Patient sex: F
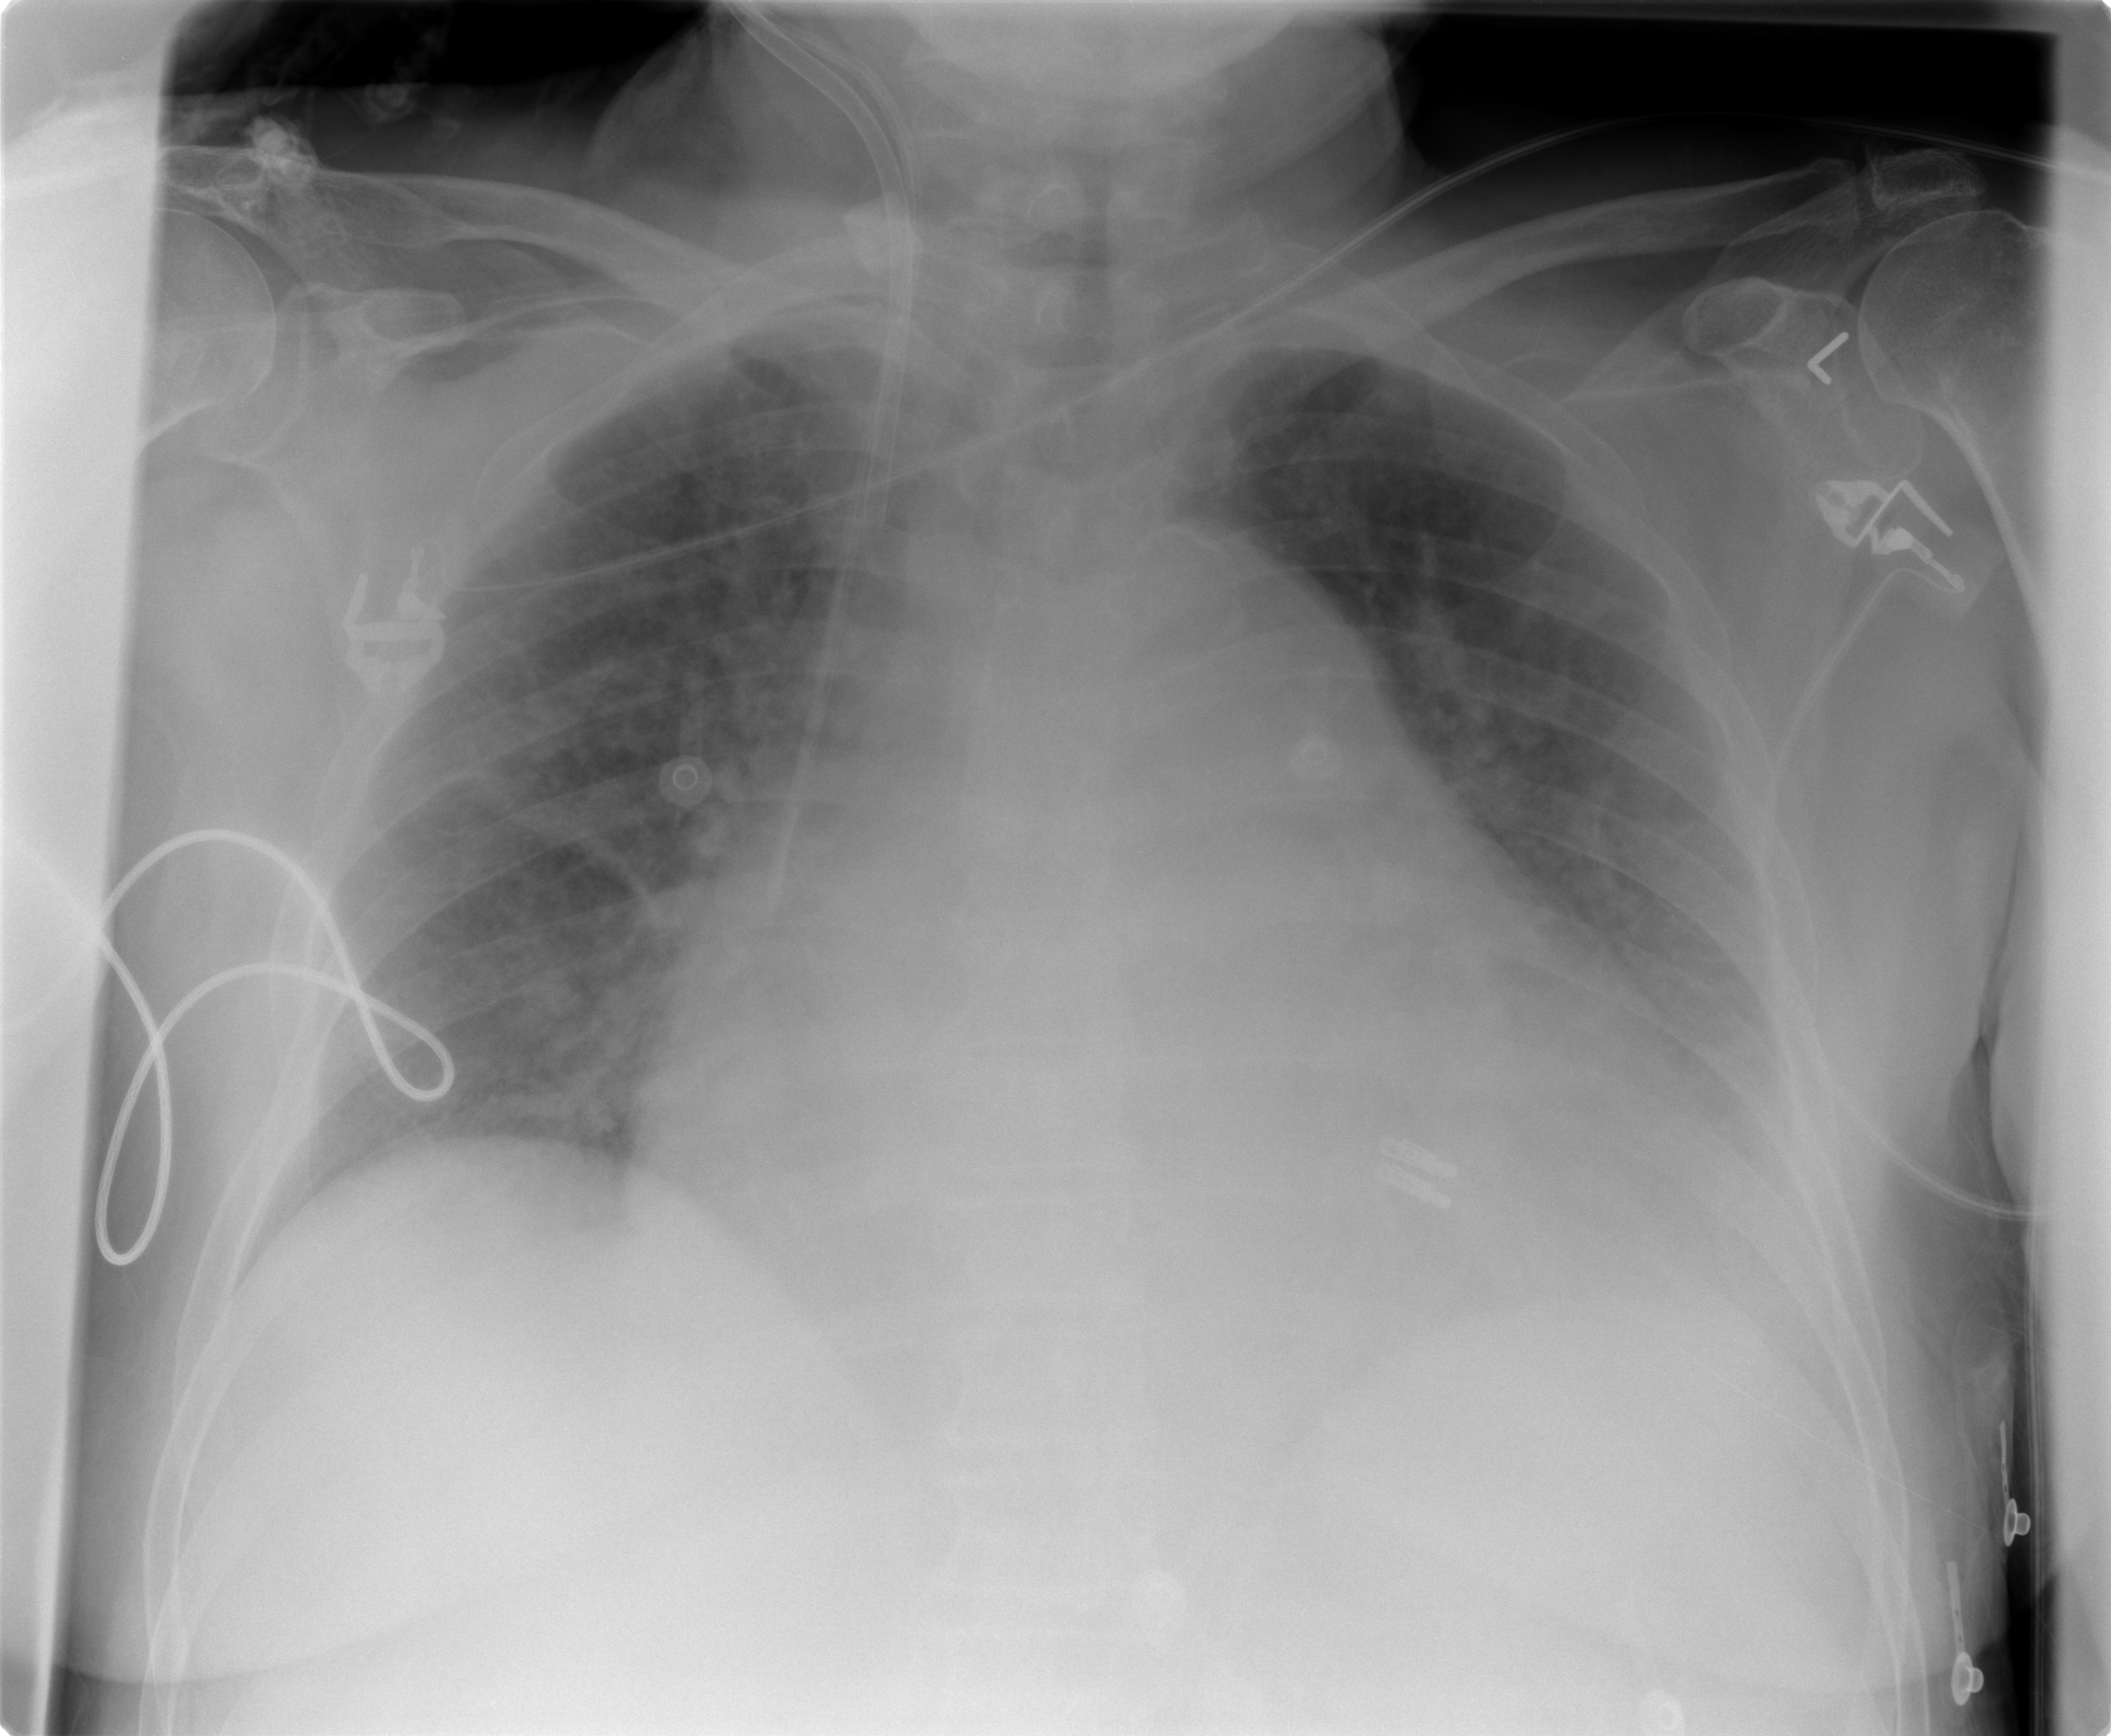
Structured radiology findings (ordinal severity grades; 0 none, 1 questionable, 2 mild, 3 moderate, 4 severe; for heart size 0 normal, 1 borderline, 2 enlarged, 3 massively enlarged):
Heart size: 3
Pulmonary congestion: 3
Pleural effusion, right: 0
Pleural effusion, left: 2
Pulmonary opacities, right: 0
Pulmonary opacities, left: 0
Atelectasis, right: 1
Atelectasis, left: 1